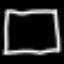
Label: square